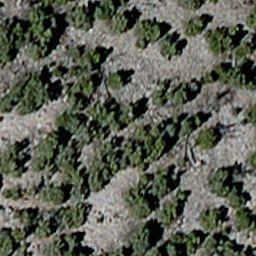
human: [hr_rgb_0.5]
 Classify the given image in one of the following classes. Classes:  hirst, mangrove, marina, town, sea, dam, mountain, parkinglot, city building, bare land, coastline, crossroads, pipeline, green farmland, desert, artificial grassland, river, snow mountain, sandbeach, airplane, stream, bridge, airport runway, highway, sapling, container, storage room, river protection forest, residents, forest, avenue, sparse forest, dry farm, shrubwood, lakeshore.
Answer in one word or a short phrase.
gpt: sparse forest